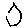
Label: hexagon